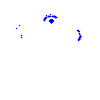
Particle: kaon